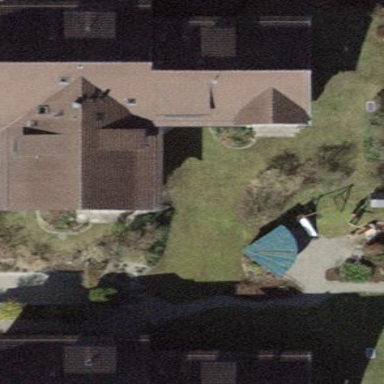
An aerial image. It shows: Gabled house with gabled roof.